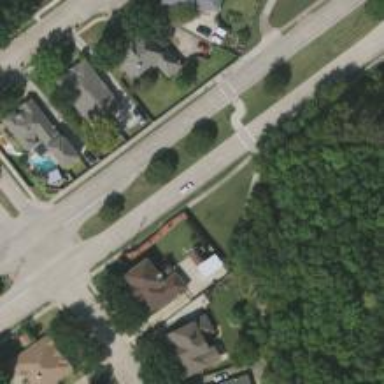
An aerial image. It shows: Secondary road with separate sidewalk.